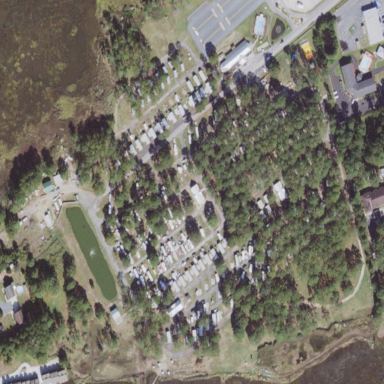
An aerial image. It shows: Caravan site with tents and caravans. The site also has sanitary dump station.